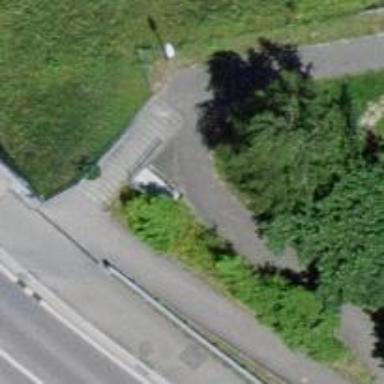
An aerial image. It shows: Road with steps.